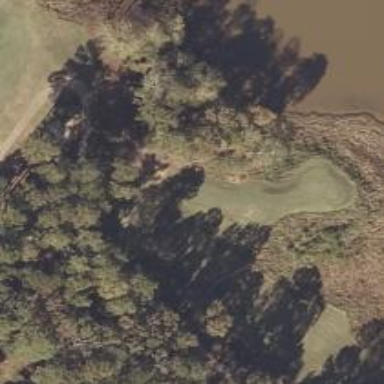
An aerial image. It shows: Golf tee.